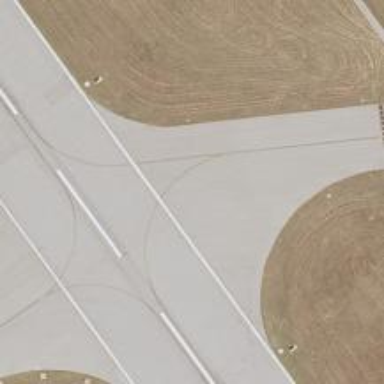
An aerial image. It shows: Asphalt taxiway in the airport.